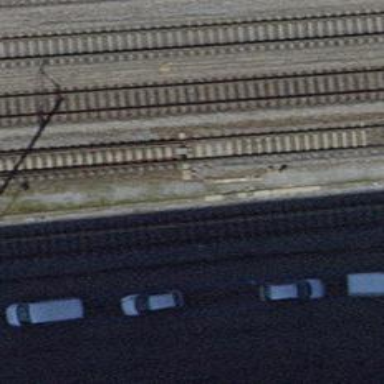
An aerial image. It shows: Single-track electrified railway siding with contact line.